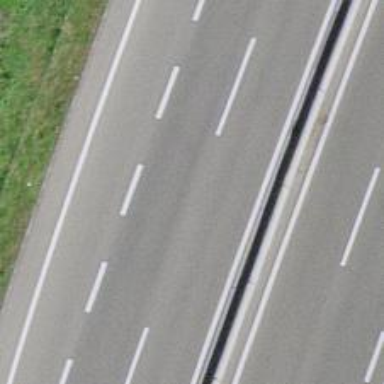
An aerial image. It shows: Motorway.